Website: lowes
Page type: customer-info-address
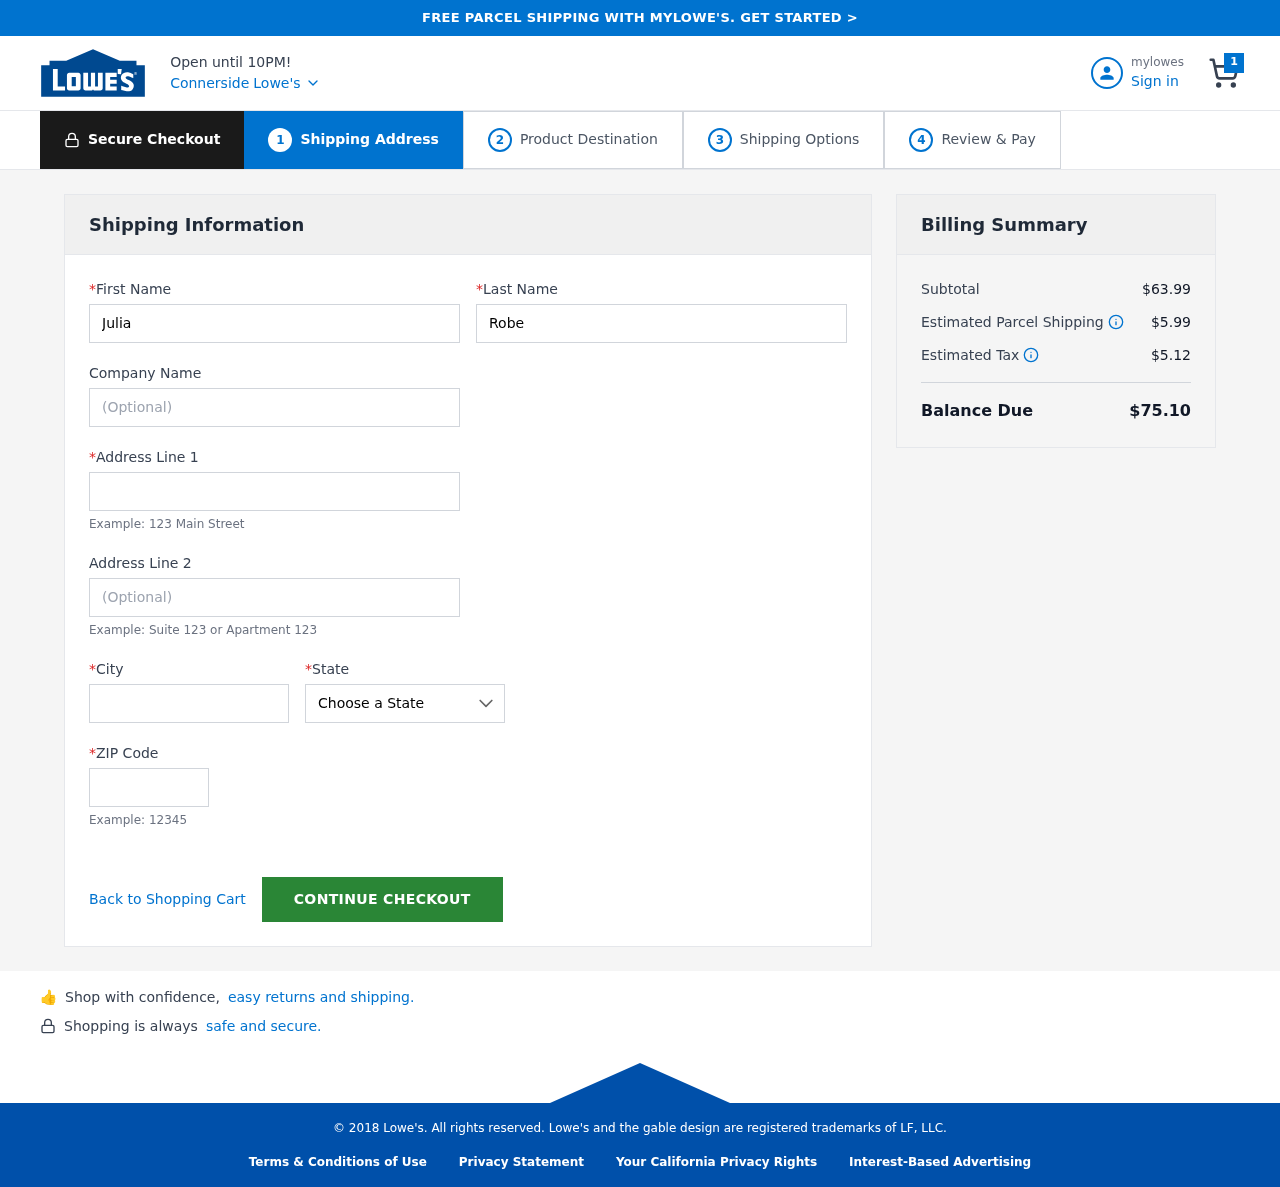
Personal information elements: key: PII_CITY
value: Connerside
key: PII_FIRSTNAME
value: Julia
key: PII_LASTNAME
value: Roberts
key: PII_POSTCODE
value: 56097
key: PII_STATE
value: Kentucky
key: PII_STREET
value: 4125 Richard Passage Apt. 371
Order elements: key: ORDER_NUM_ITEMS
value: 1
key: ORDER_SUBTOTAL
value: $63.99
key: ORDER_SHIPPING_COST
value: $5.99
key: ORDER_TAX
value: $5.12
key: ORDER_TOTAL
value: $75.10